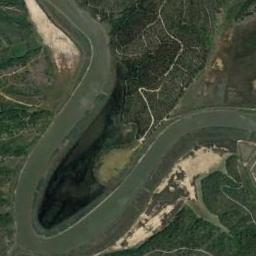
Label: river